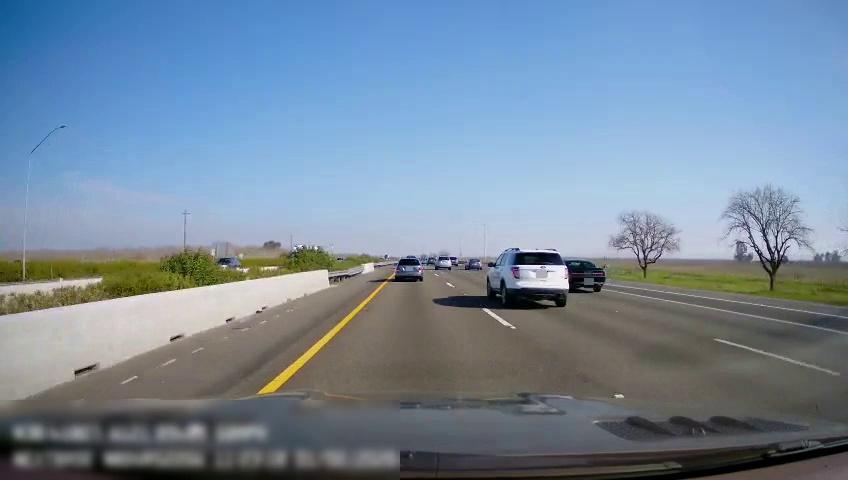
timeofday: Day
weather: Sunny
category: Drivable Space
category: Vehicles | Car
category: Vehicles | SUV
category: Vehicles | Car
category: Vehicles | Car
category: Vehicles | Car
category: Vehicles | SUV
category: Vehicles | SUV
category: Lanes | Current Lane
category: Lanes | Current Lane
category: Lanes | Alternate Lane
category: Lanes | Alternate Lane
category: Lanes | Alternate Lane